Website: macys
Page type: gifting
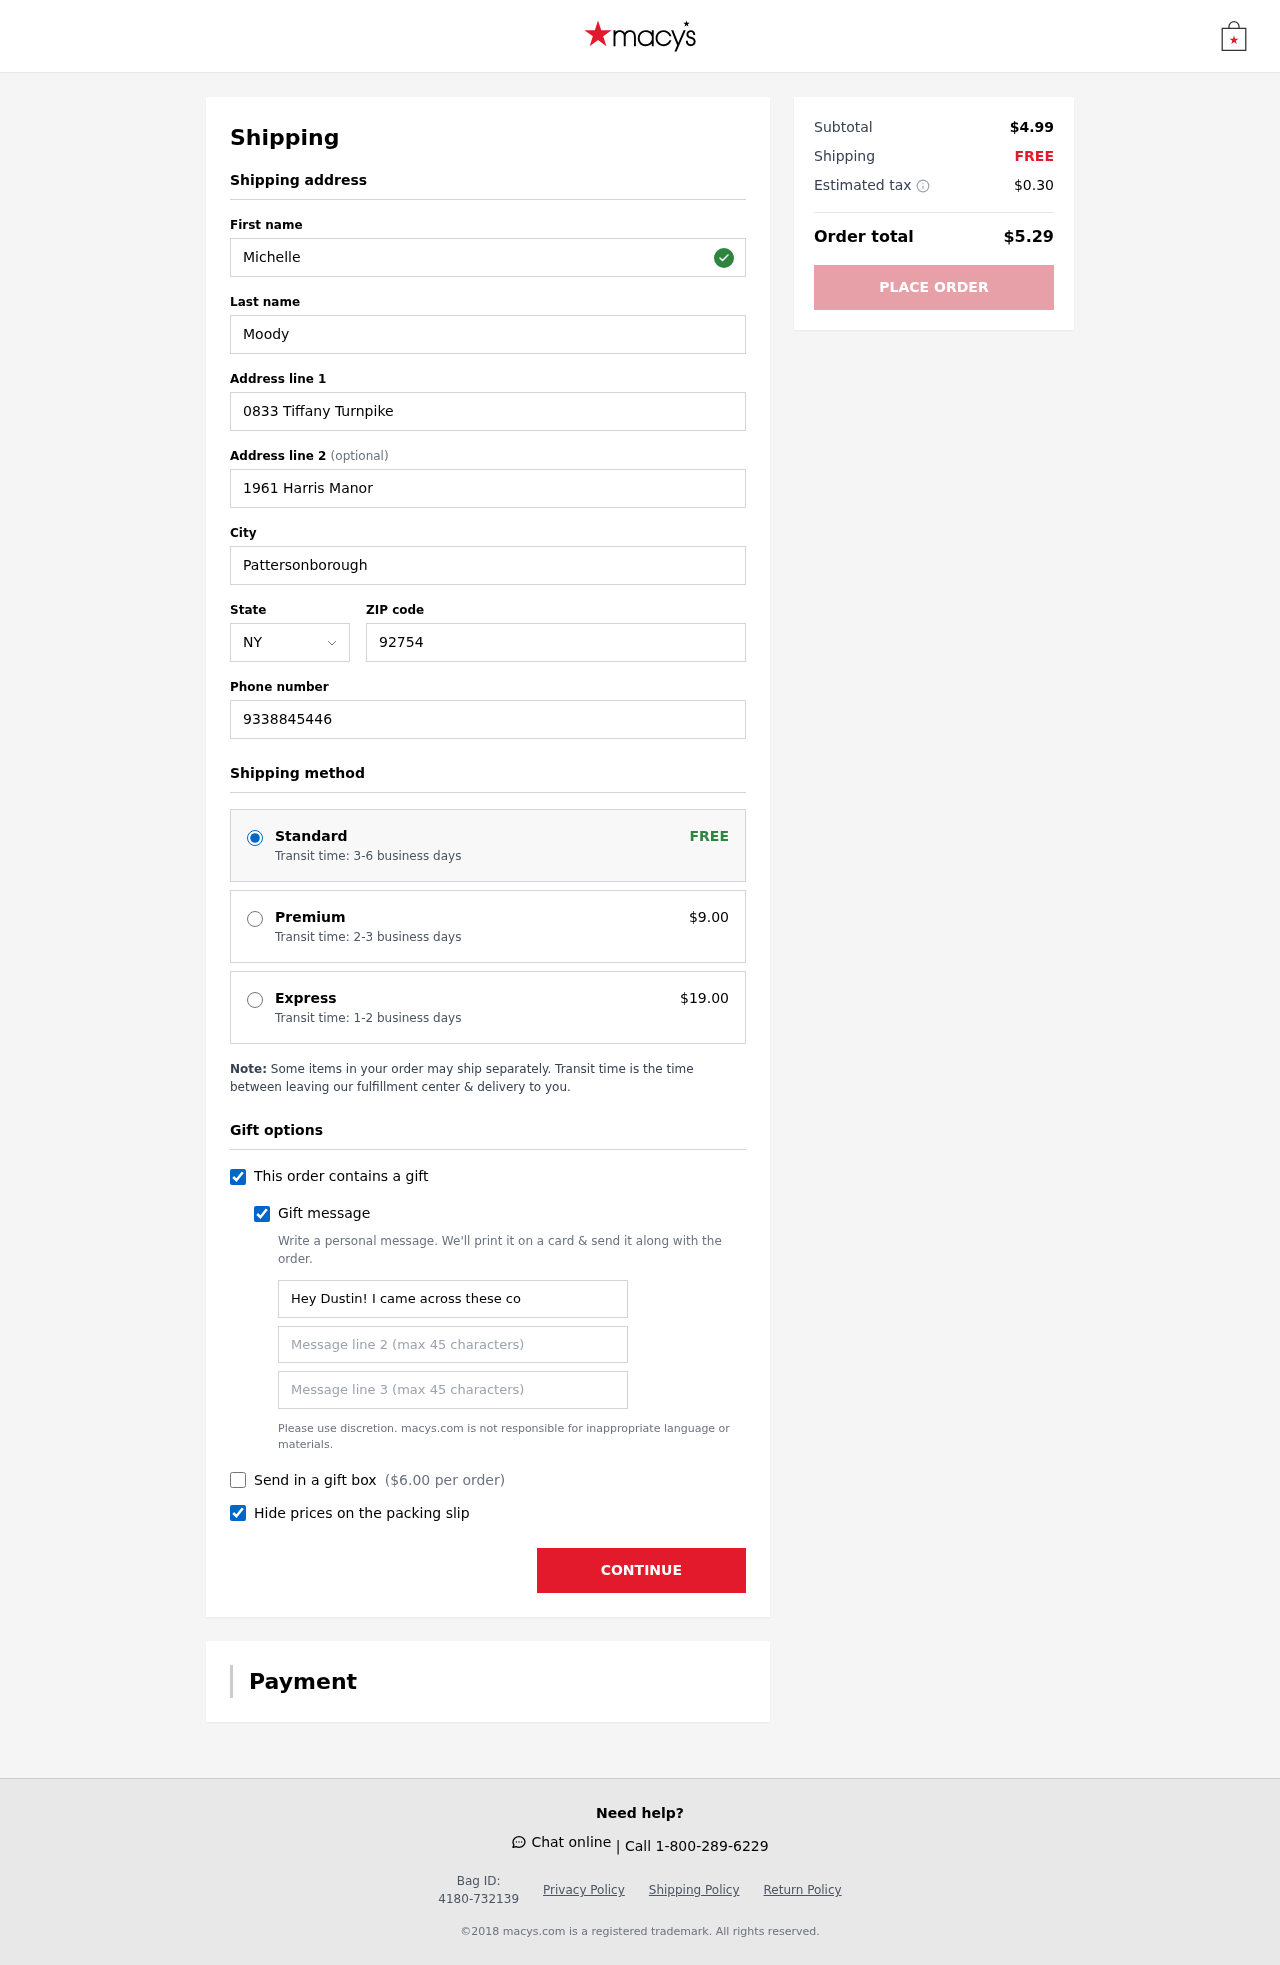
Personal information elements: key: PII_STATE_ABBR
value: NY
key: PII_FIRSTNAME
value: Michelle
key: PII_LASTNAME
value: Moody
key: PII_STREET
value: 0833 Tiffany Turnpike
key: PII_STREET2
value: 1961 Harris Manor
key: PII_CITY
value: Pattersonborough
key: PII_POSTCODE
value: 92754
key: PII_PHONE
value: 9338845446
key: PII_GIFT_MESSAGE
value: Hey Dustin! I came across these cookies and thought of you—they're just as sweet and memorable as our hangouts. Enjoy treating yourself; you deserve it!  Michelle
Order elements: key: ORDER_SHIPPING_STANDARD
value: Transit time: 3-6 business days
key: ORDER_SHIPPING_PREMIUM
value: Transit time: 2-3 business days
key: ORDER_SHIPPING_PREMIUM_PRICE
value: $9.00
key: ORDER_SHIPPING_EXPRESS
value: Transit time: 1-2 business days
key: ORDER_SHIPPING_EXPRESS_PRICE
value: $19.00
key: ORDER_GIFT_BOX_PRICE
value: $6.00
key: ORDER_SUBTOTAL
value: $4.99
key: ORDER_SHIPPING_COST
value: FREE
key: ORDER_TAX
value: $0.30
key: ORDER_TOTAL
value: $5.29